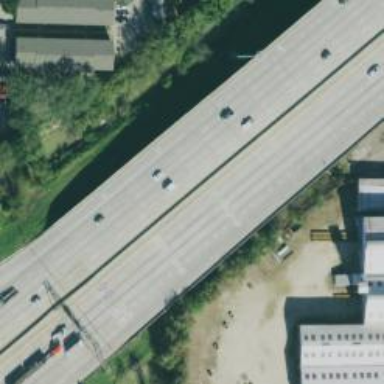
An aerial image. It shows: Motorway bridge.